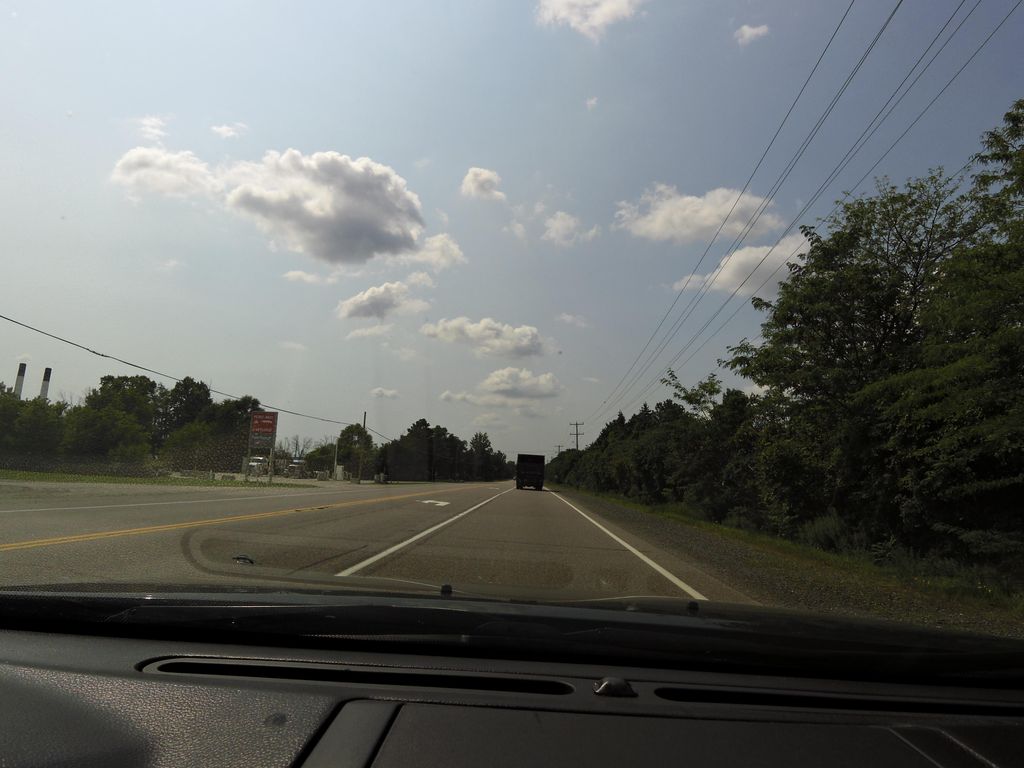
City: hamilton